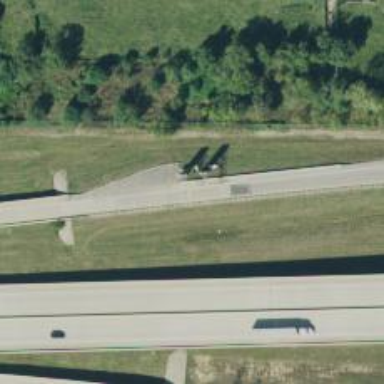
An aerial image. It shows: Toll gantry on the road.